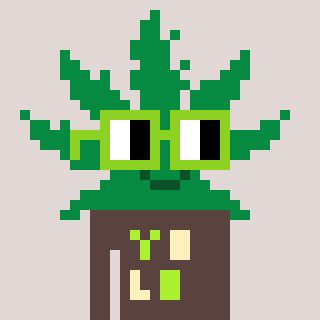
a pixel art character with square light green glasses, a weed-shaped head and a darkbrown-colored body on a warm background